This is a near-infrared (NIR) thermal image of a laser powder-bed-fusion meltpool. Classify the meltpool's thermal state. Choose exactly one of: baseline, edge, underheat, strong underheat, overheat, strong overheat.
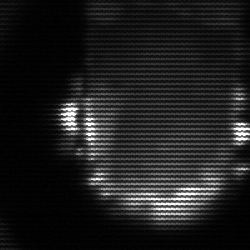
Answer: baseline